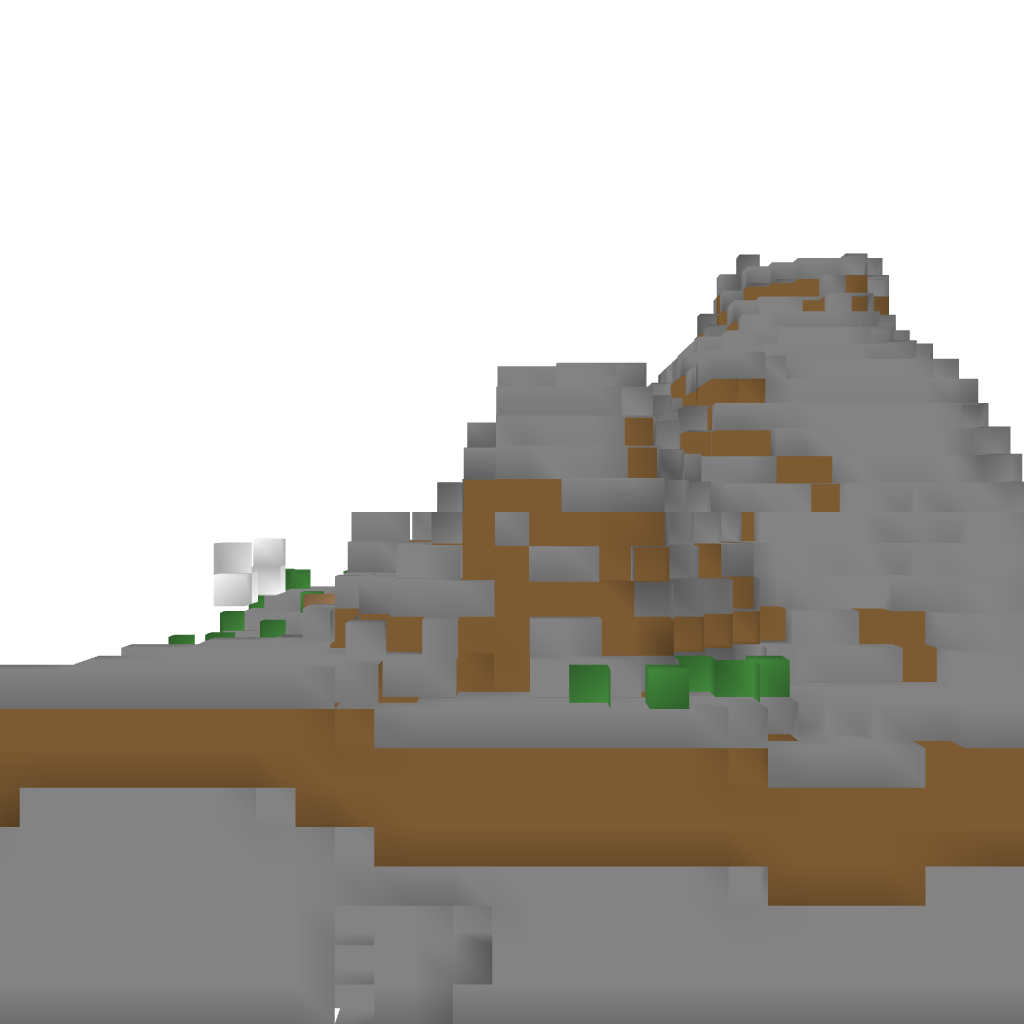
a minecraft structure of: The Quartz Labyrinth a lot of earth